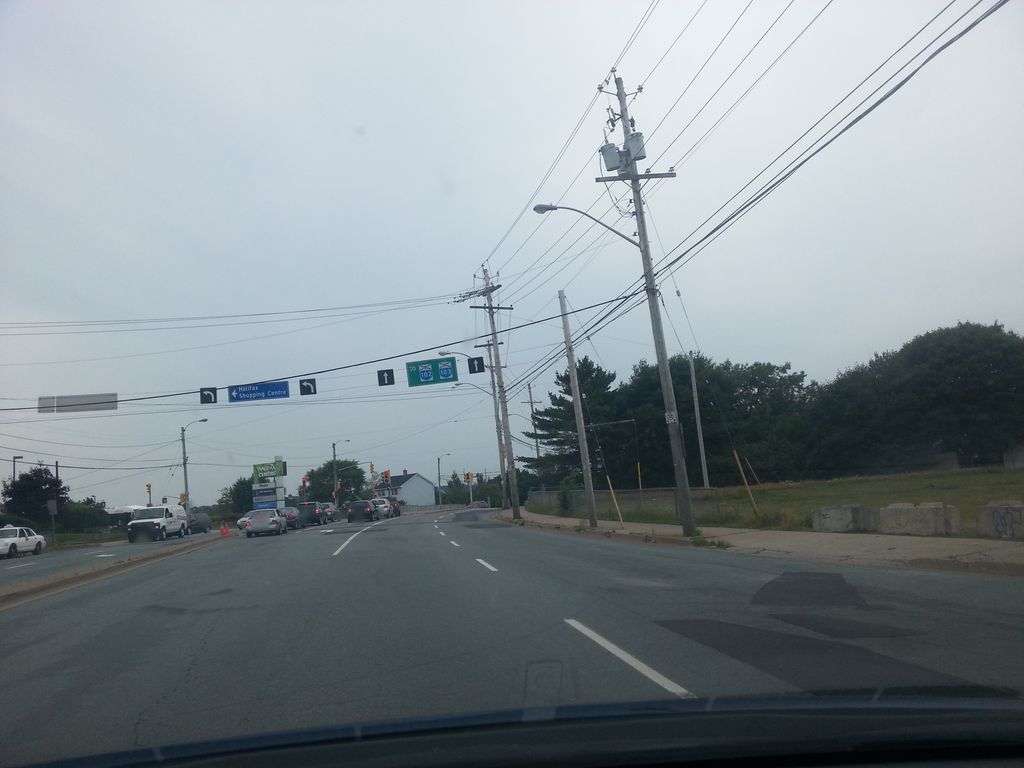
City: halifax